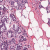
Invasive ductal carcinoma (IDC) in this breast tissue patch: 1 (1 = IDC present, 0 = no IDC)